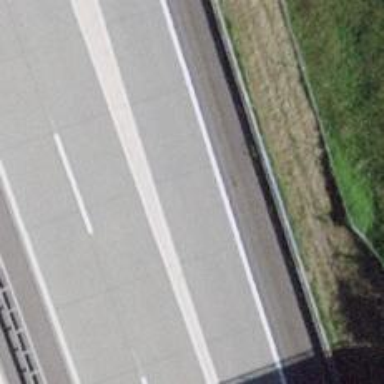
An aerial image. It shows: Asphalt motorway link.